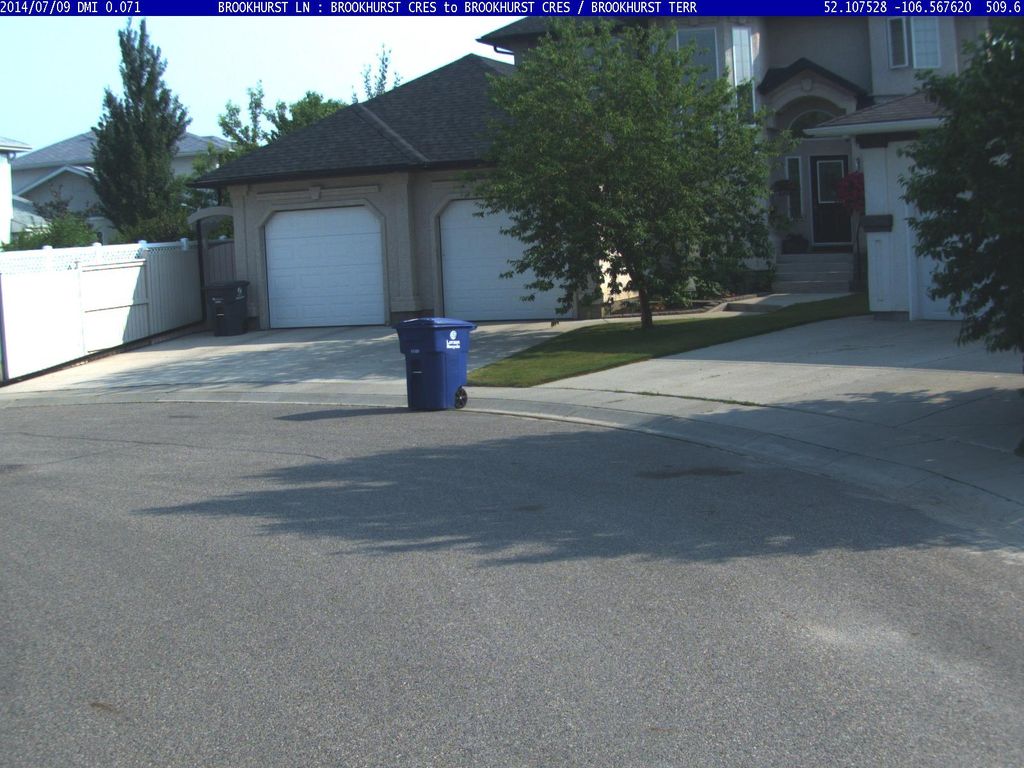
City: saskatoon